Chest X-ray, AP view. Patient: 49 years old, sex F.
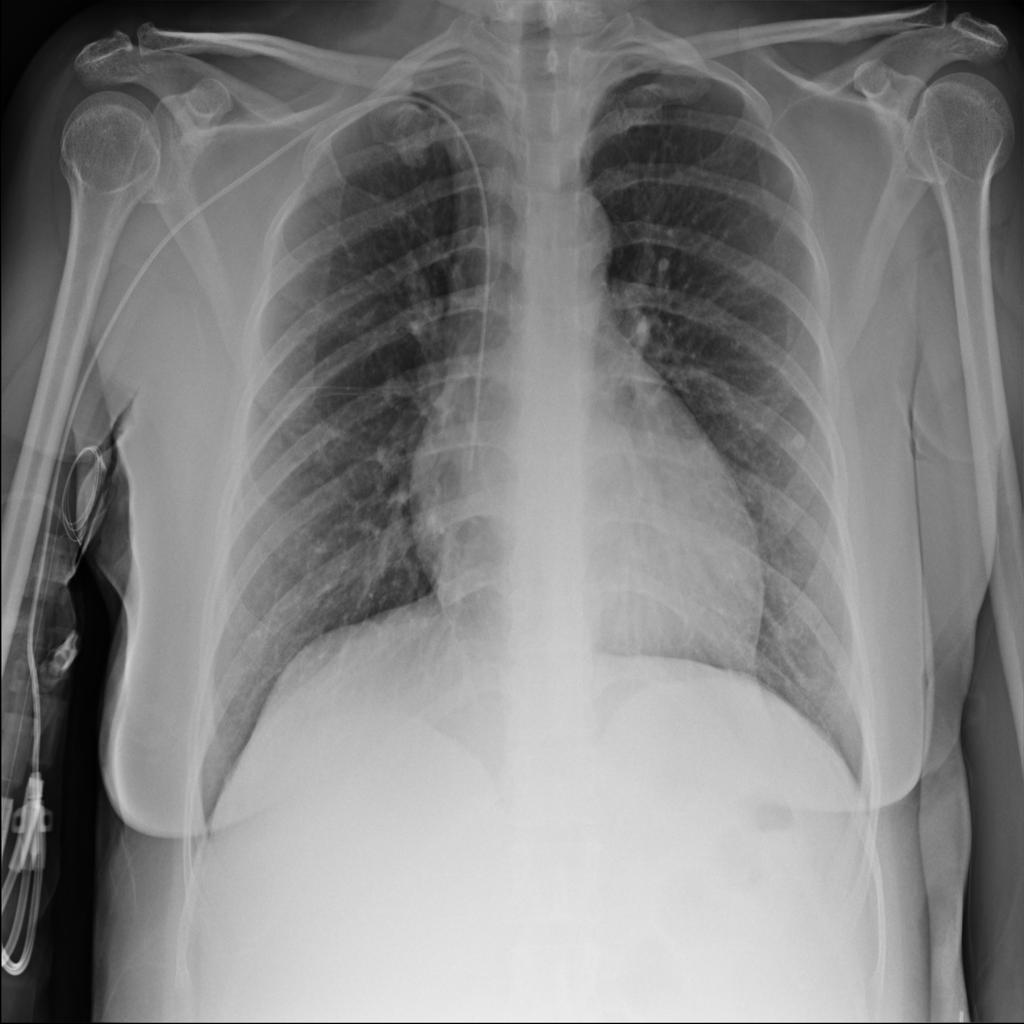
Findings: No Finding